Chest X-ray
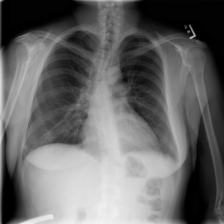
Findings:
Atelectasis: negative
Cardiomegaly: negative
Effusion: positive
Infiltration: negative
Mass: negative
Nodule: negative
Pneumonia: negative
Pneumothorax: negative
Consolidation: negative
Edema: negative
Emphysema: negative
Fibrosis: negative
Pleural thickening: positive
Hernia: negative